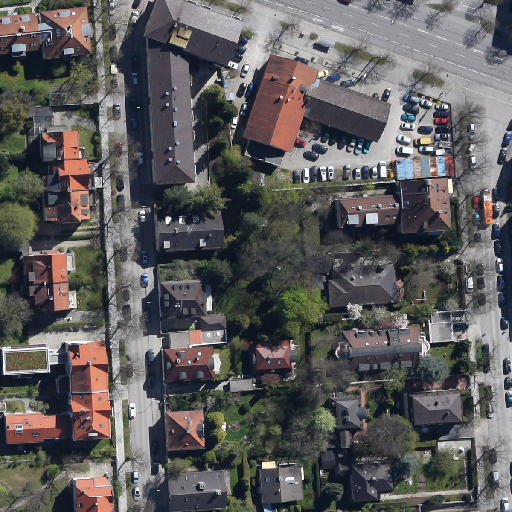
Referring expression: van in the parking area